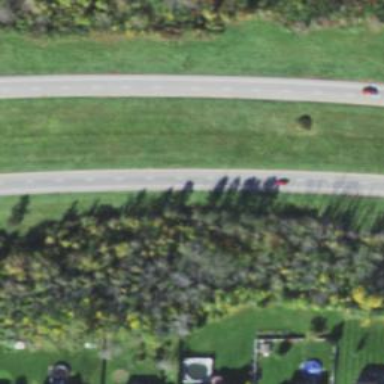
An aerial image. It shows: Asphalt road classified as primary highway with expressway characteristics.